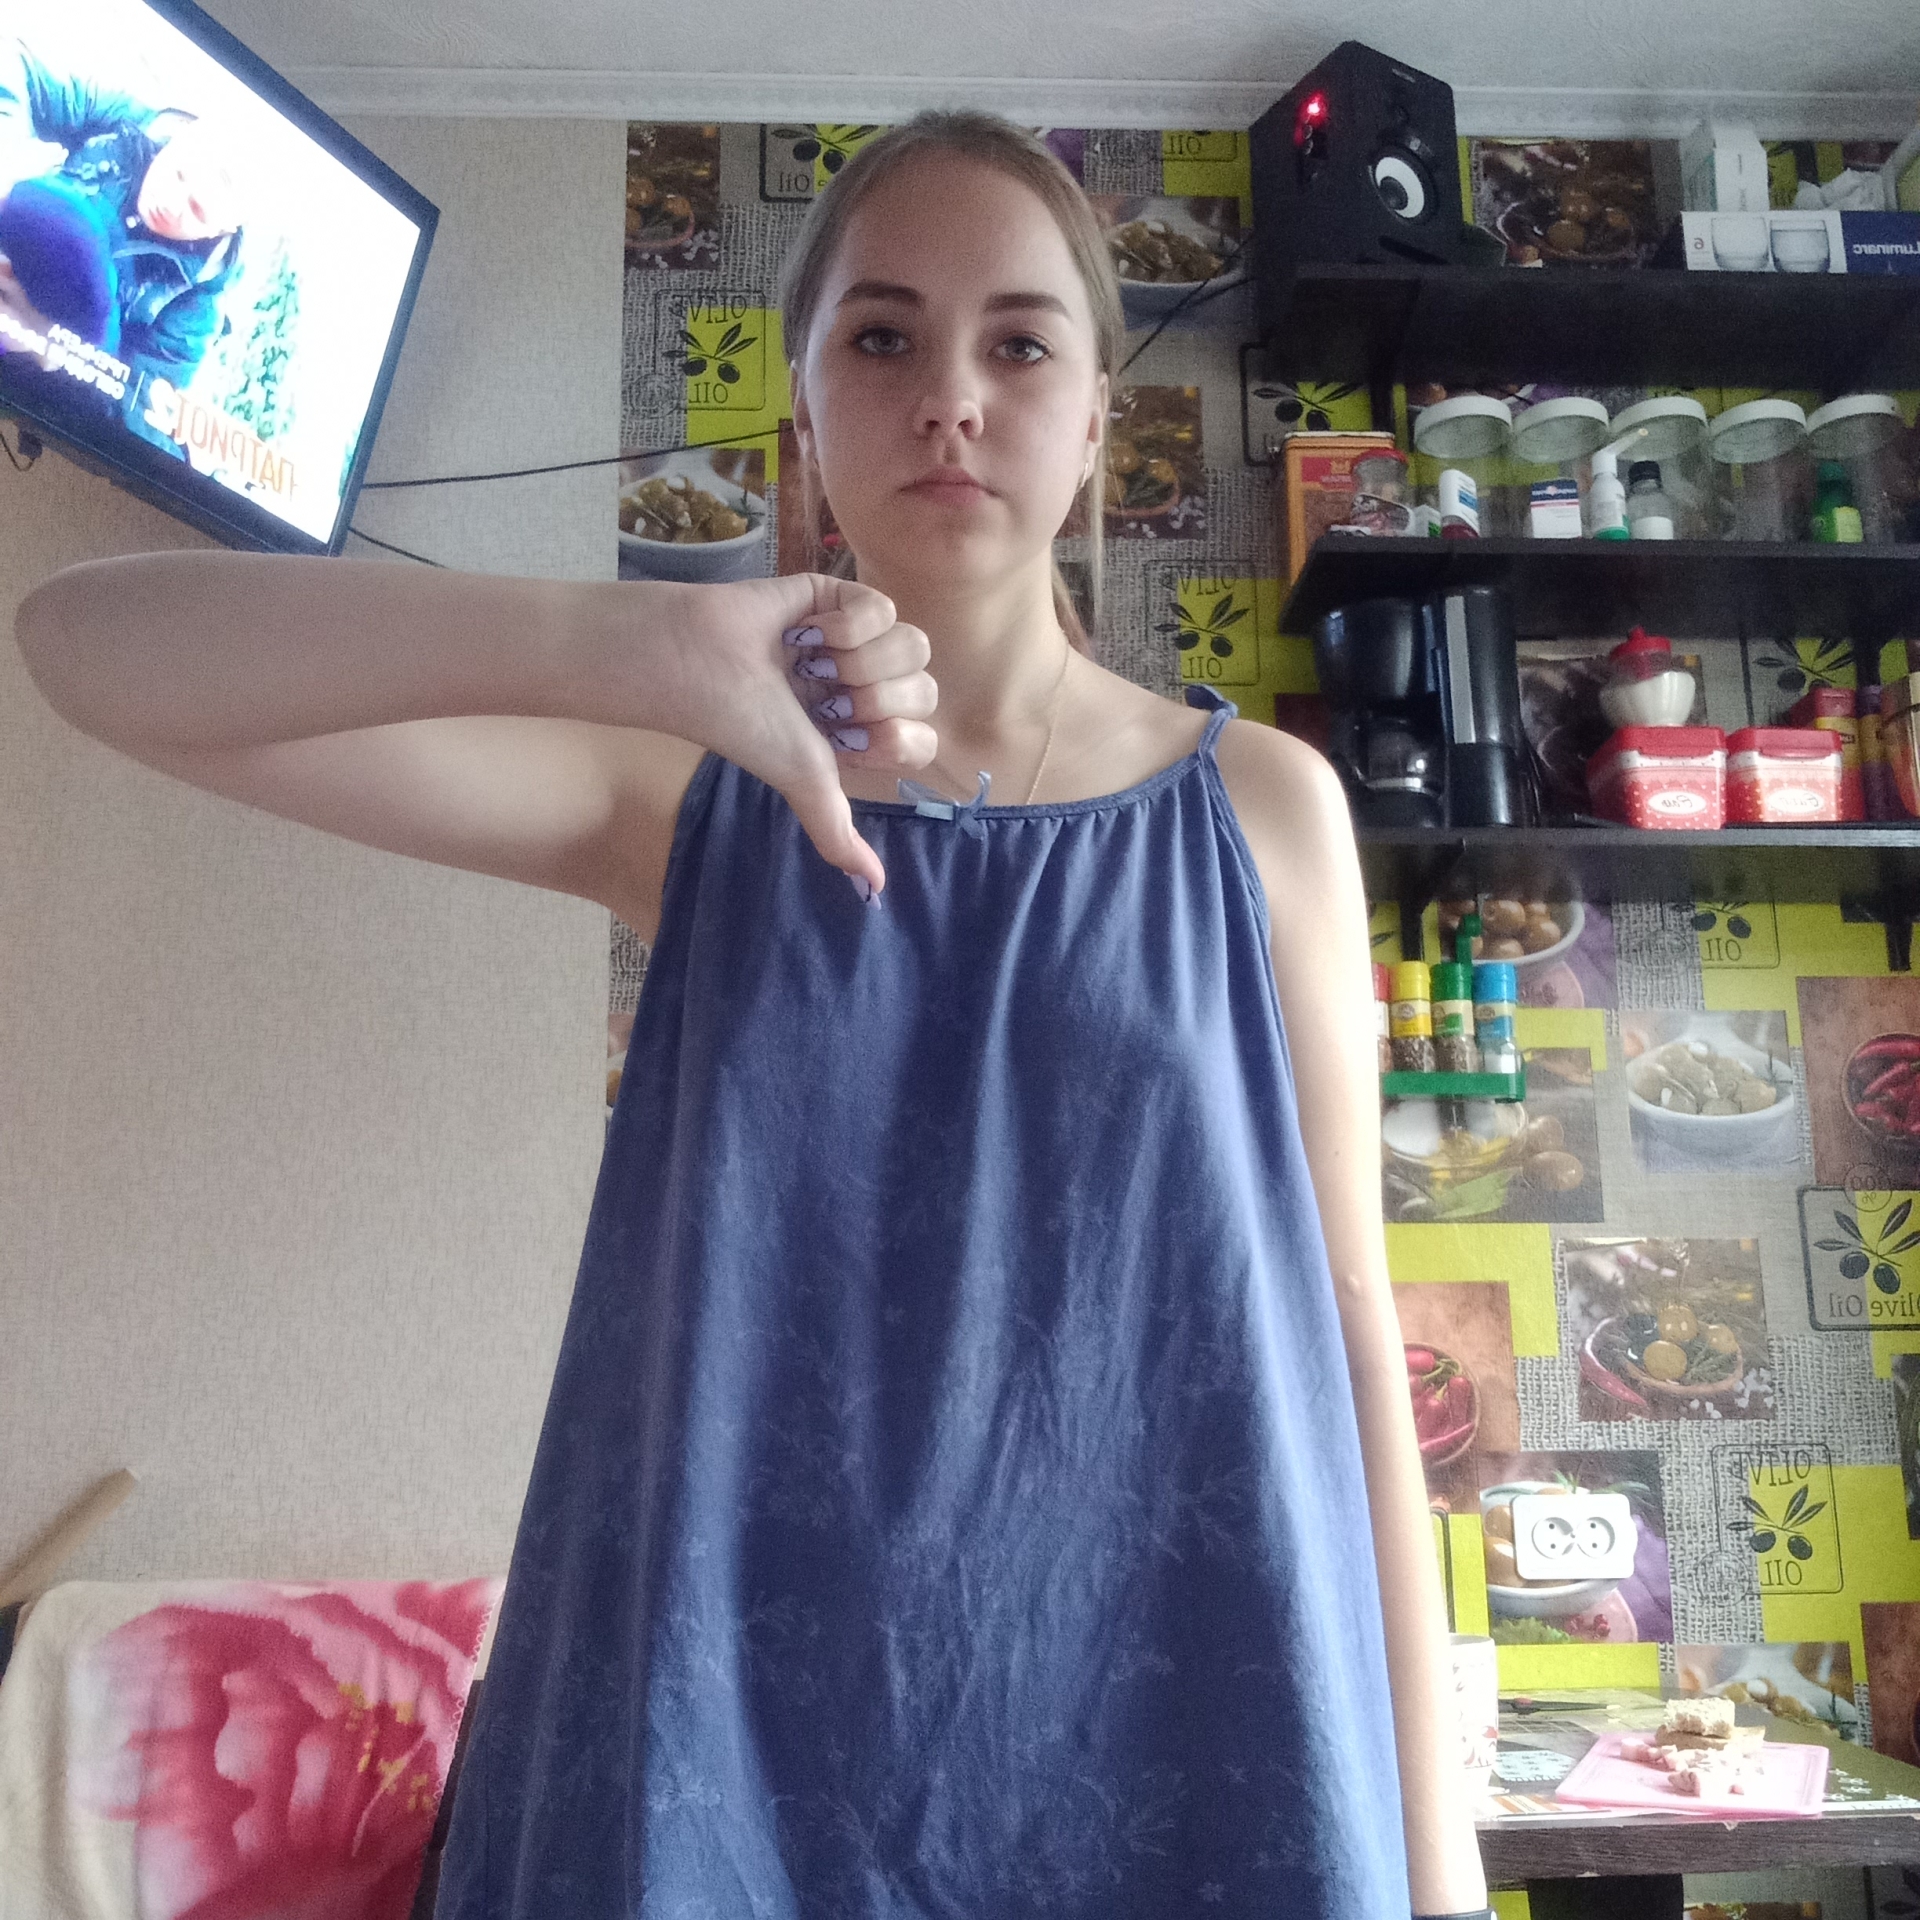
Label: noise